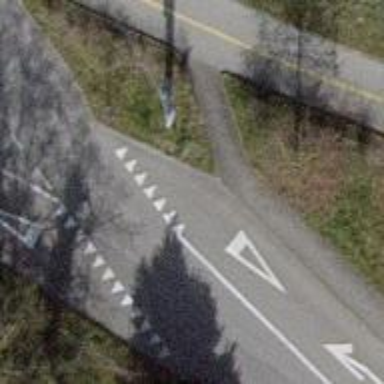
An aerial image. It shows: Asphalt sidewalk.